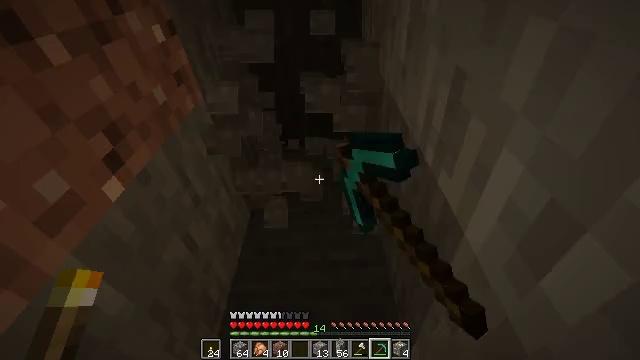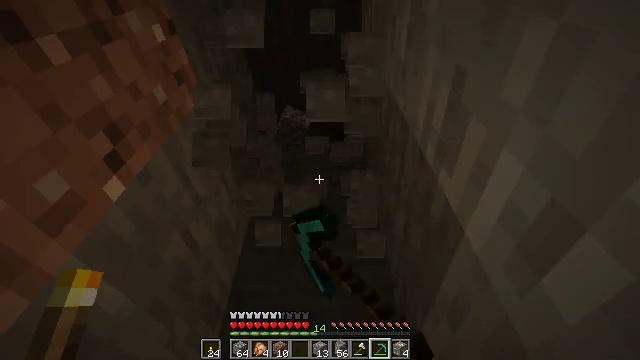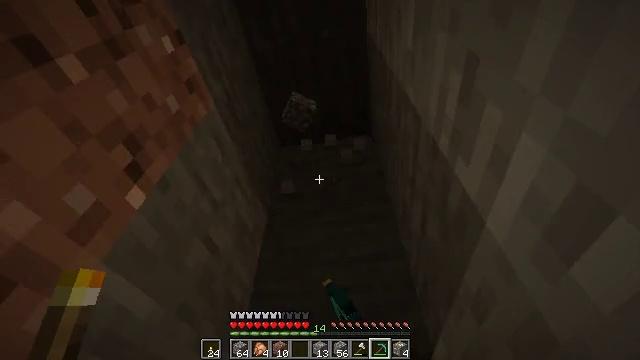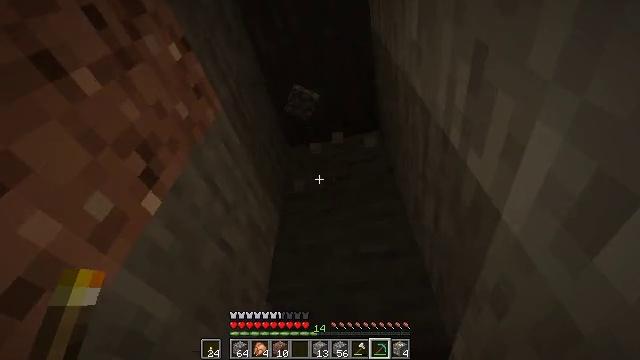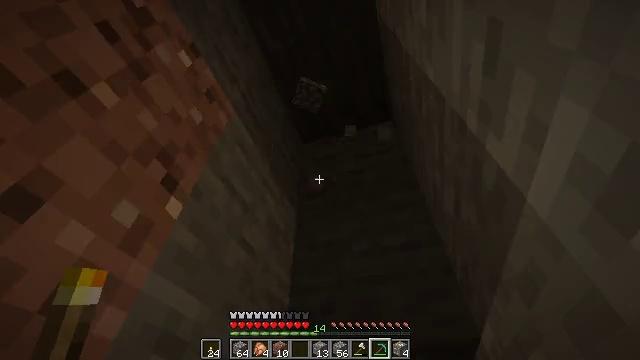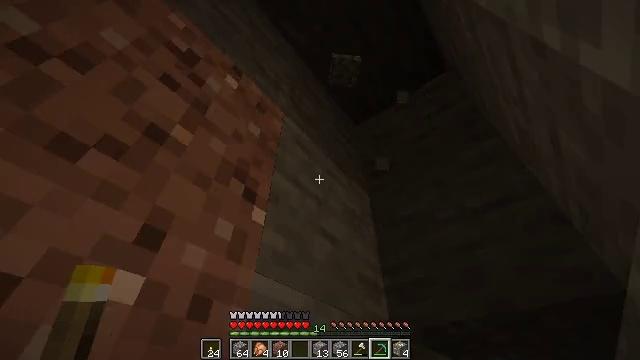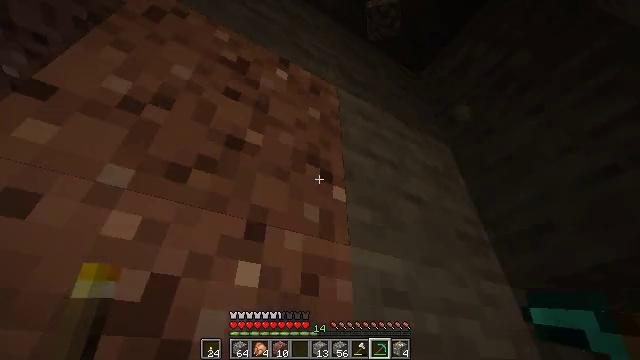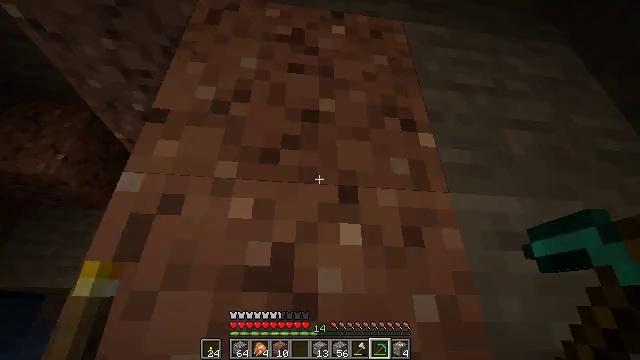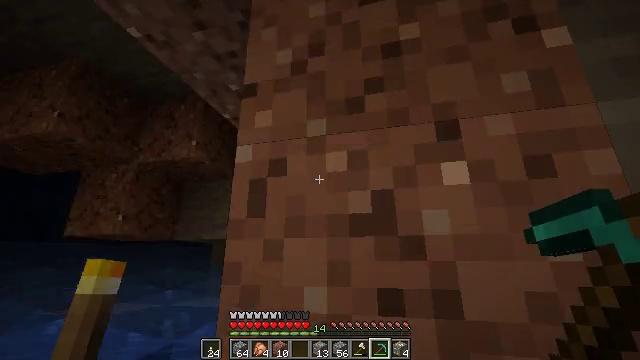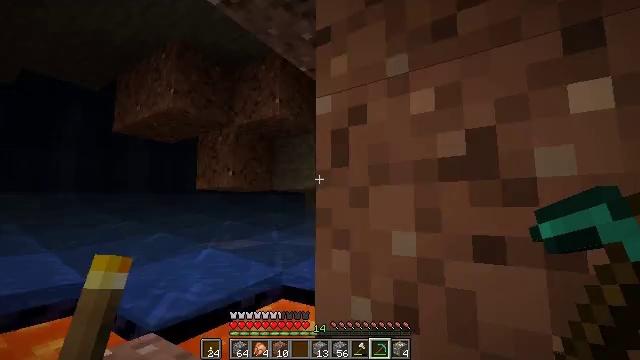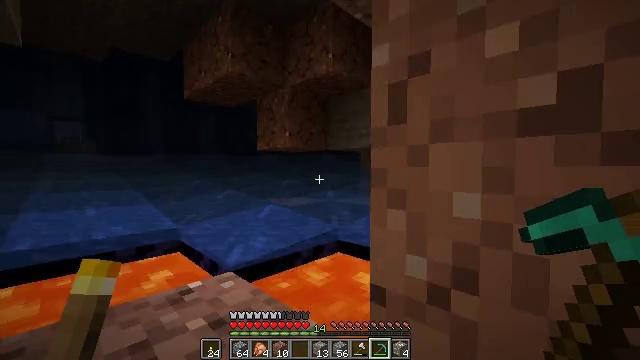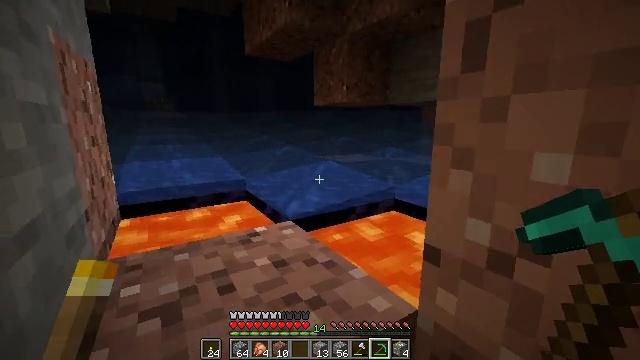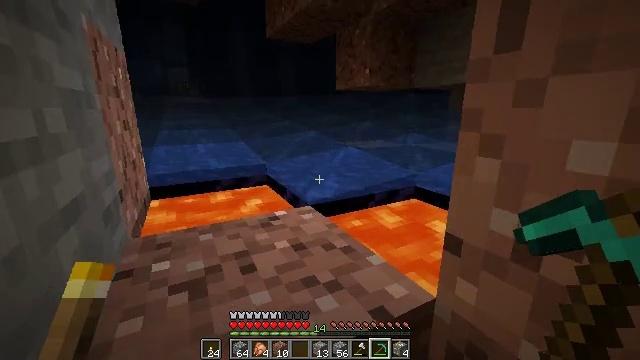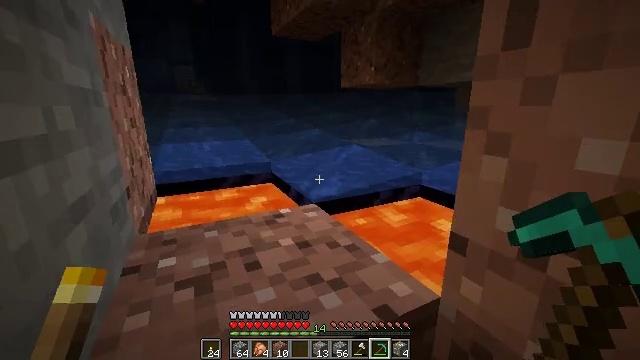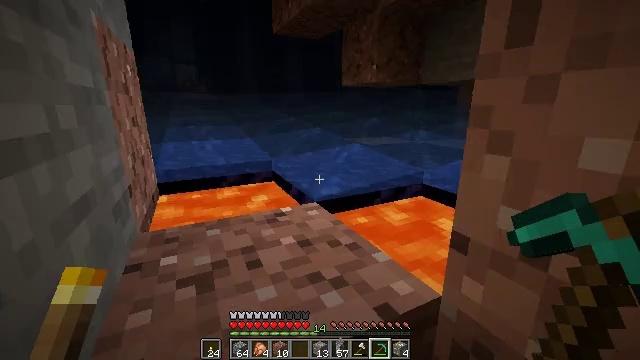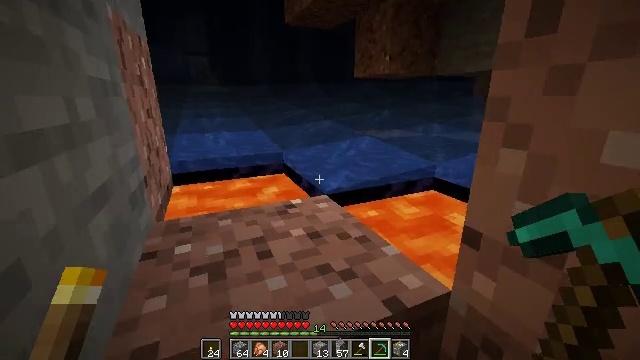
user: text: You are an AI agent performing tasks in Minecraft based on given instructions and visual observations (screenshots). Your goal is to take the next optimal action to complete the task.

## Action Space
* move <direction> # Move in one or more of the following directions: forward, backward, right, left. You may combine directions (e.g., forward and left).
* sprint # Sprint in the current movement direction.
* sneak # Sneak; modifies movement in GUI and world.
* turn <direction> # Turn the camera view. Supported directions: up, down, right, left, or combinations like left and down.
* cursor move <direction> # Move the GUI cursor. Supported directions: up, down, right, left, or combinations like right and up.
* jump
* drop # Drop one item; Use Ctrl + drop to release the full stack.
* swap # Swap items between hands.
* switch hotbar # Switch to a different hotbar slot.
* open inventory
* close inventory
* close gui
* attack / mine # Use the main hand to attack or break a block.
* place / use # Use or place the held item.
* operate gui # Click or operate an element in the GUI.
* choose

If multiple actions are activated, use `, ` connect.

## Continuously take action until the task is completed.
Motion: motion action
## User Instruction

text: Mine the granite block.
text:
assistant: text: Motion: attack / mine
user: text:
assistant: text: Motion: turn left
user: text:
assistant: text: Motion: turn left
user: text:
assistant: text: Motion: turn left and down
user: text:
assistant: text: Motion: turn left and down
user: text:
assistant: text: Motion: turn left and down
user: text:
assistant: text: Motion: turn left and down
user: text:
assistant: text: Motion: turn left and down
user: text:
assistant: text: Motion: turn left and down
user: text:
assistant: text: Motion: turn left and down
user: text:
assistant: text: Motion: turn left and down
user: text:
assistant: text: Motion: turn left and down
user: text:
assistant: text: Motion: turn left
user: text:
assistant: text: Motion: no_op
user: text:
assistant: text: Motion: turn left and down
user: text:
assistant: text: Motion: turn left and down
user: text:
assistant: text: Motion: turn left and down
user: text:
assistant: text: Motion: no_op
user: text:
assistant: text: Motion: no_op
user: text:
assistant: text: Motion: no_op
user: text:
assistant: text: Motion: no_op
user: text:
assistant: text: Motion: no_op
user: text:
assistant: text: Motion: no_op
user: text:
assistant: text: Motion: no_op
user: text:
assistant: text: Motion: turn up
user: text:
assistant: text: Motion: turn up
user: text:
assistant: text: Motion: no_op
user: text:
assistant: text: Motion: no_op
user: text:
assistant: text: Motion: no_op
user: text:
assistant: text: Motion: no_op